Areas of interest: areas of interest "Pharmacy"
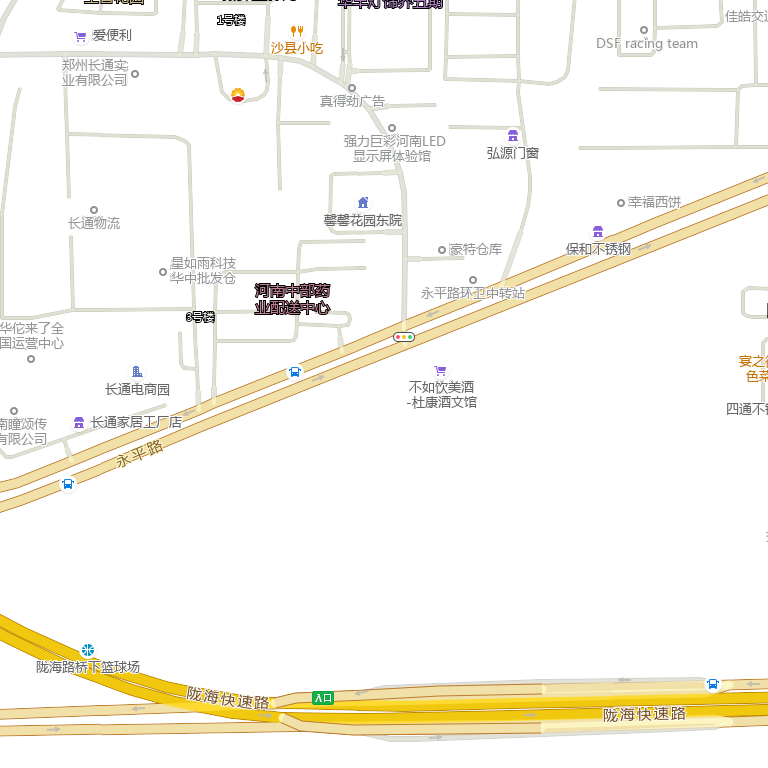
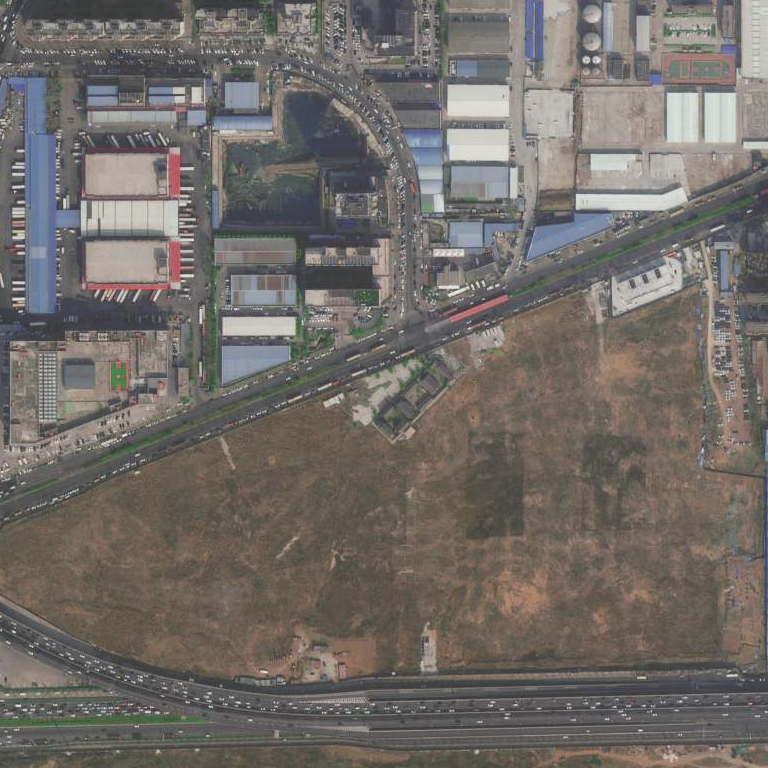